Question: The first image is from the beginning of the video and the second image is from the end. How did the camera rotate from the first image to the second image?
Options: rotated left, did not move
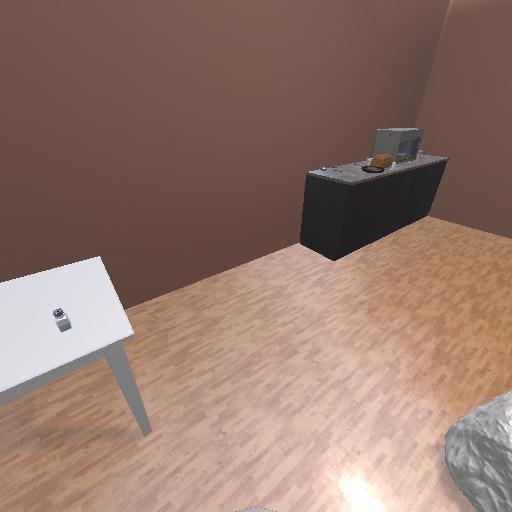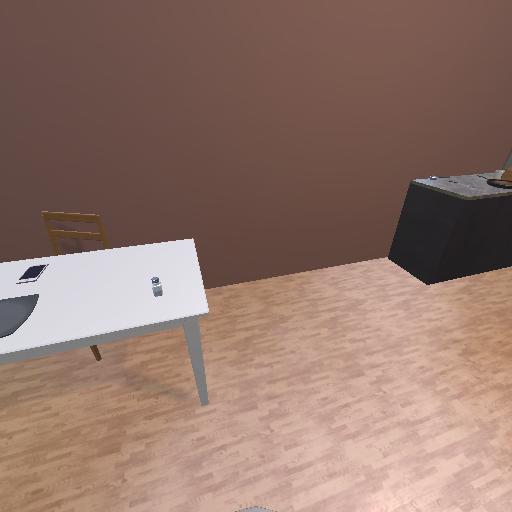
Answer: rotated left